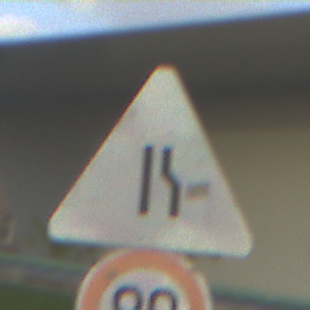
Verkehrszeichen: EinseitigVerengteFahrbahnRechts
Zusatzzeichen unten: Geschwindigkeit90
Umgebung: Outdoor, Suburban
Tageszeit: MorningAfternoon
Wetter: PartlyCloudy
Licht: Natural
Jahreszeit: NotSpecified
Kontrast: MediumContrast